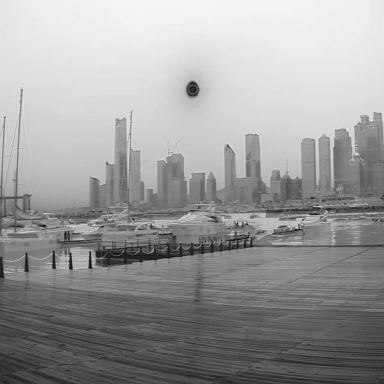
There are six objects shown in the infrared image, including four canoes, and two sailboats.